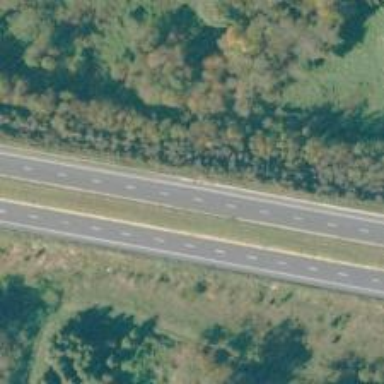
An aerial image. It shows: This image shows trunk highway that functions as expressway.